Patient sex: F
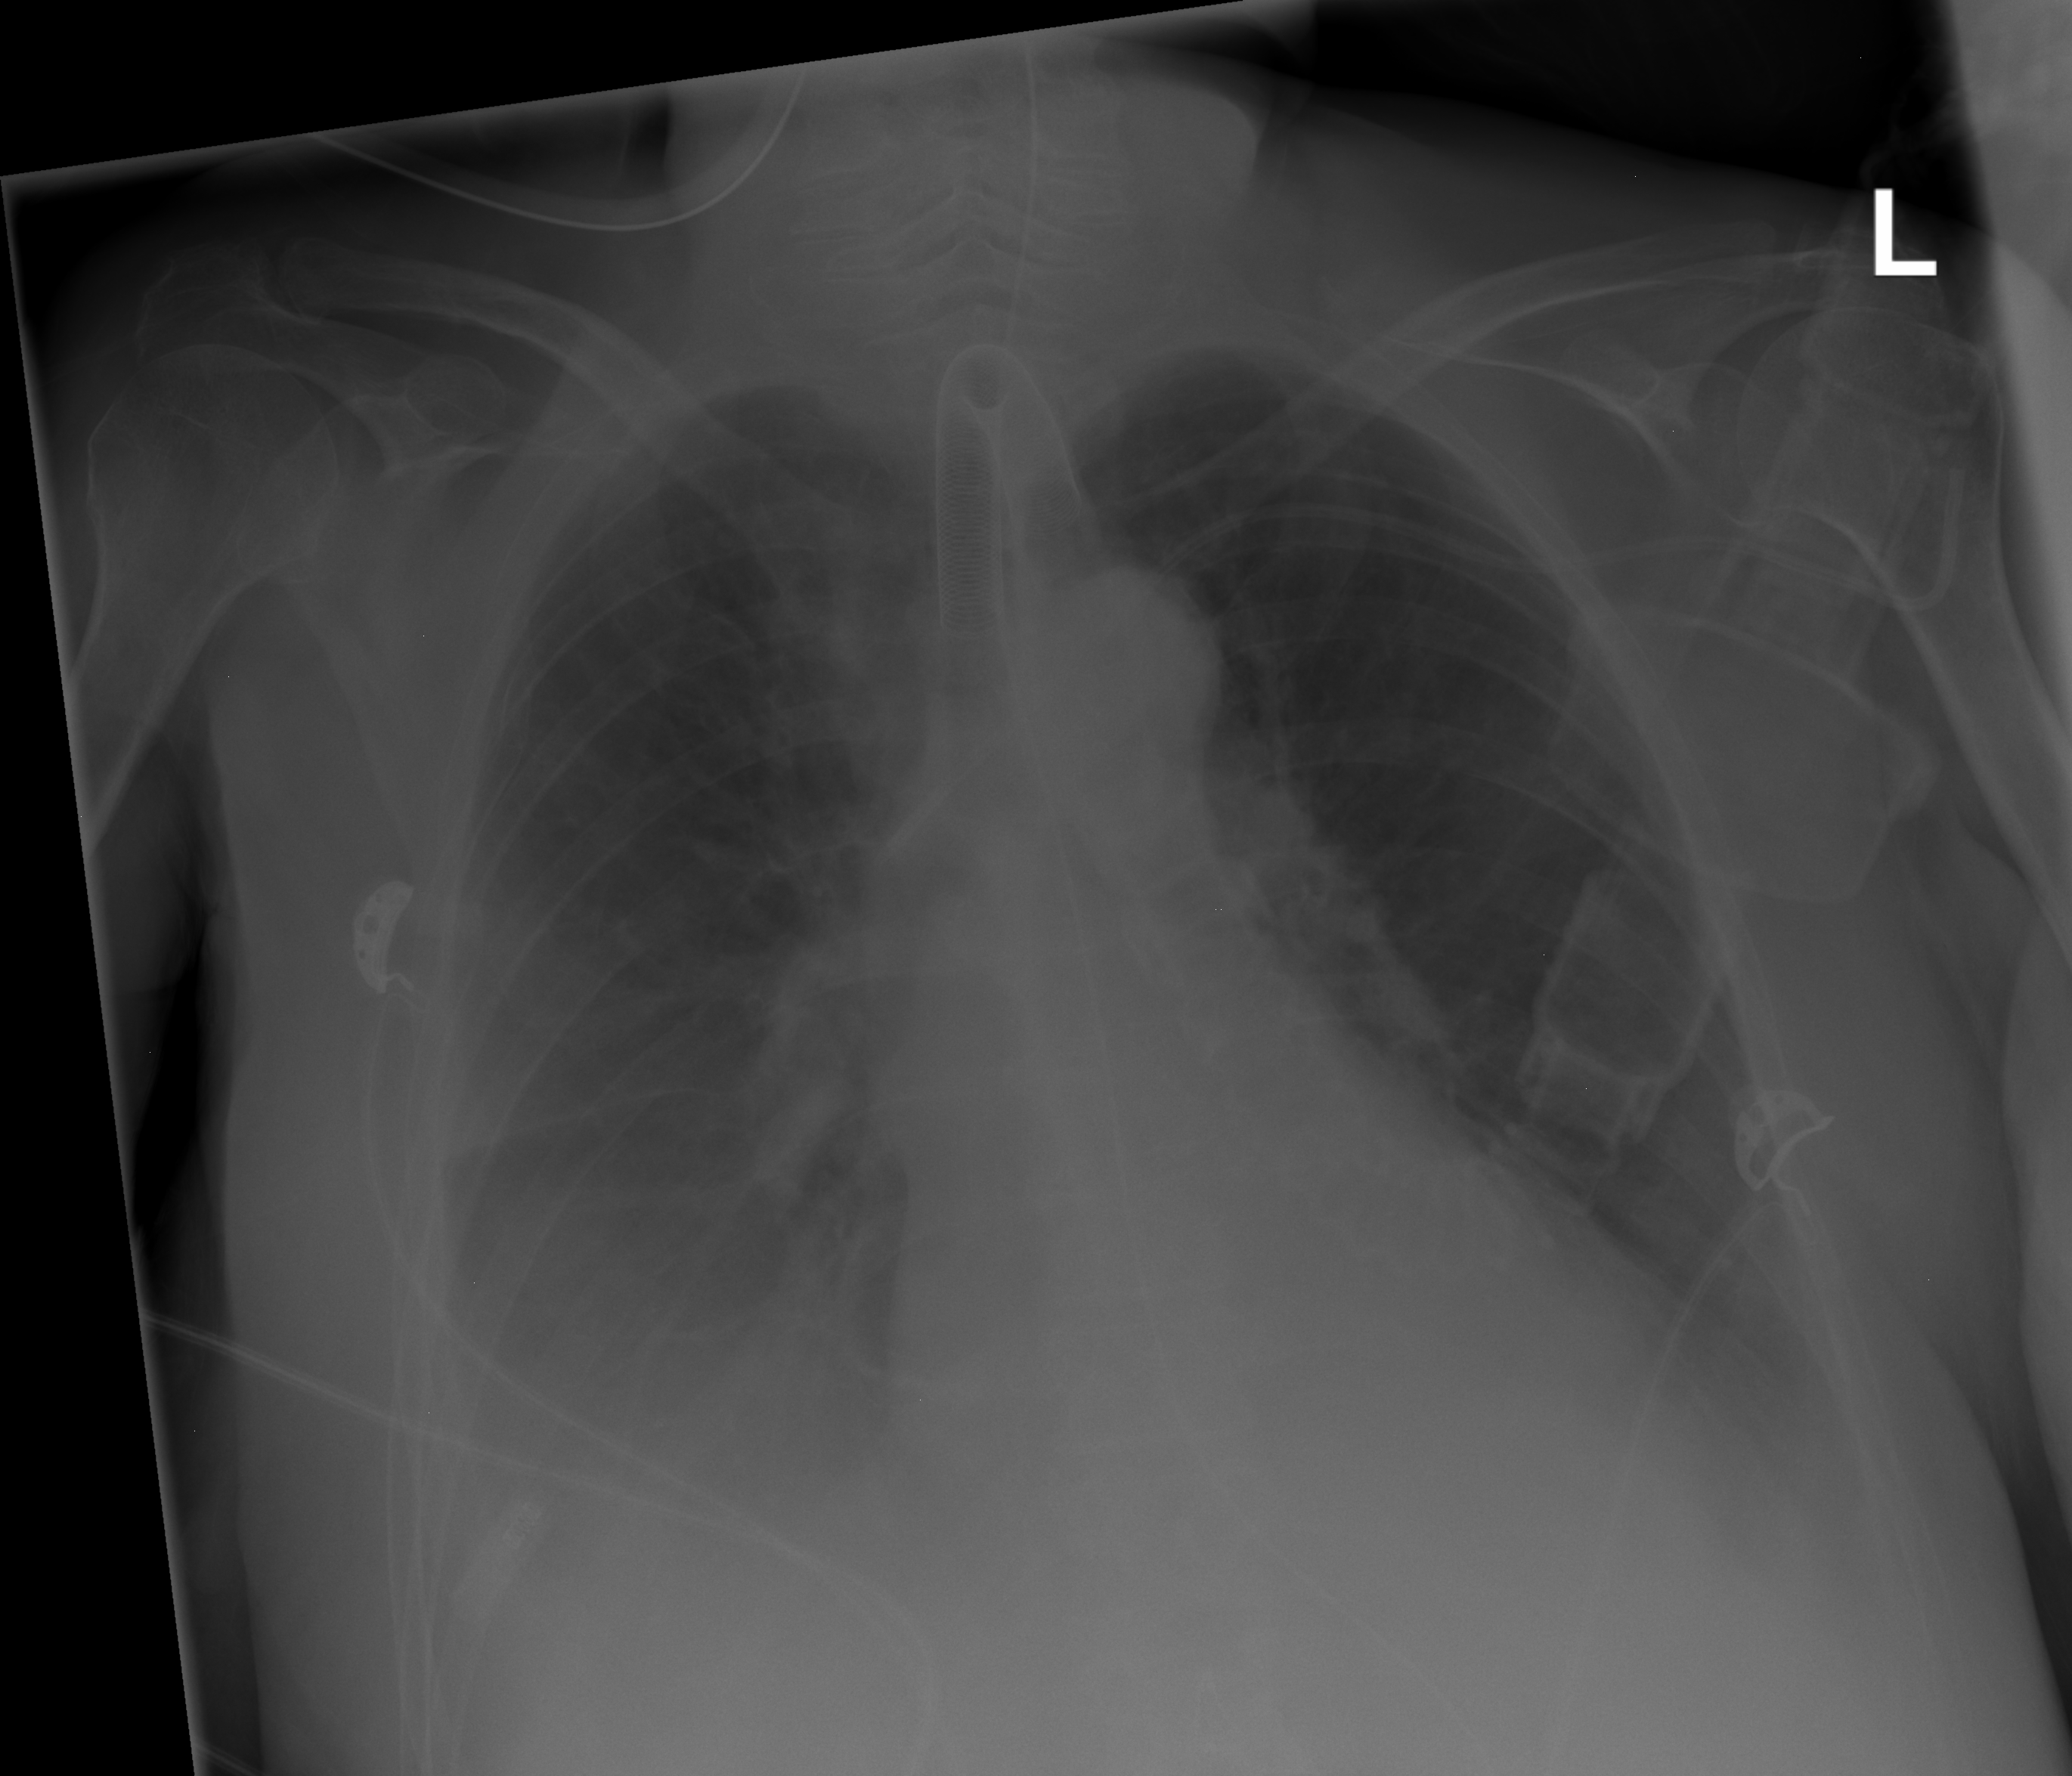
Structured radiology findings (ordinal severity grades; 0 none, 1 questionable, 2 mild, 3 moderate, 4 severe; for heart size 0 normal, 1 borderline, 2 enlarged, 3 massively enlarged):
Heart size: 2
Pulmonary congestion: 0
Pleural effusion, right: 2
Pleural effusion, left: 2
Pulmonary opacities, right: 0
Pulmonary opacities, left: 0
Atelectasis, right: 1
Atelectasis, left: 1